Конденсатор емкости $C$ соединен последовательно с резистором $R$. На эту систему подается переменное напряжение $V(t)$. Из-за этого на конденсаторе возникает напряжение $U(t)$, которое измеряется идеальным вольтметром. Мы будем исследовать зависимость напряжения на конденсаторе и тока через резистор $I(t)$ от времени в различных режимах. Полярность подключения источника указана на схеме, используйте ее, чтобы указать правильный знак напряжения. Условие задачи содержит подробное объяснение того, как нужно исследовать напряжение на конденсаторе. Важно в каждом пункте задачи находить именно то, что в нем спрашивается. Если нет промежуточных пунктов, баллы за них не ставятся даже при наличии правильного окончательного ответа, полученного другим способом.
Часть A. Постоянное напряжение (2 балла)
Изначально заряд конденсатора равен нулю. Пусть в момент времени $t = 0$ на вход цепи подается постоянное напряжение $V = V_0$. Найдите зависимость напряжения на конденсаторе от времени $U(t)$ при $t > 0$.
Найдите зависимость тока через резистор от времени $I(t)$ ($t > 0$).
Найдите тепло $Q_0$, которое выделится на резисторе за все время процесса.
Пусть теперь начальное напряжение на конденсаторе при $t = 0$ равно $U_1$, и как и раньше на вход подается постоянное напряжение $V = V_0$. Найдите зависимость напряжения на конденсаторе от времени $U(t)$ и тока через резистор $I(t)$.
Часть B. Линейный рост (4.5 балла) Пусть теперь на схему подается линейно растущее напряжение $V = \alpha t$ (при $t > 0$). При $t = 0$ конденсатор не заражен. Можно показать, что тогда через достаточно большое время напряжение на конденсаторе будет примерно равно напряжению на входе схемы.
Найдите количество теплоты $Q_1$, которое выделится за все время процесса из пункта \textbf{A4}. Постройте (качественно) график зависимости $Q_1$ от $U_1$.
Пусть прошло достаточно большое время. Найдите выражение для тока через резистор $I(t)$.
Найдите количество теплоты $Q$, которое выделится на резисторе за достаточно большое время $t$. Теперь будем решать задачу точно.
Найдите ток через резистор $I$. Выразите его через мгновенное значение напряжения на конденсаторе $U$, входное напряжение $V$ и параметры схемы.
Выразите скорость изменения напряжения на конденсаторе $dU/dt$ через ток через резистор $I$ и параметры схемы.
Продифференцировав уравнение из \textbf{B3}, получите дифференциальное уравнение на ток через резистор, то есть выразите $dI/dt$ через $I$, параметры схемы и постоянную $\alpha$.
Чему равен ток через резистор в начальный момент времени $I(0)$? Полученное уравнение для тока выглядит точно так же (с точностью до обозначений), как и уравнение для напряжения на конденсаторе, который заряжается постоянным напряжением.
Используя аналогию с зарядкой конденсатора, найдите зависимость тока через резистор от времени $I(t)$.
Найдите зависимость напряжения на конденсаторе от времени $U(t)$. Постройте (качественно) график зависимости напряжения от времени.
Найдите количество тепла $Q(t)$, которое выделится на резисторе за время $t$. Пусть теперь входное напряжение сначала линейно растет со временем (при $0 < t < T$) до некоторого максимального значения $V_0$, а затем остается постоянным (см. график). Как и раньше, в начальный момент времени $t = 0$ конденсатор не заряжен. Зависимость от времени при $t < T$ мы уже проанализировали. До конца этой части выражайте ответы через параметры схемы, время $t$, $T$ и $V_0$.
Найдите зависимость напряжения на конденсаторе от времени при $t > T$.
Найдите количество тепла $Q_2$, которое выделилось на резисторе при $t > T$.
Найдите количество теплоты $Q_T$, которое выделилось на резисторе за все время зарядки конденсатора.
Часть С. Периодическое напряжение (3.5 балла)  Пусть теперь на конденсатор подается переменное напряжение в виде «пилы» (см. график). Это означает, что сначала напряжение на входе нарастает по линейному закону до некоторого максимального значения $V_0$, а затем линейно убывает с той же скоростью, пока не достигнет значения $-V_0$. Далее процесс повторяется периодически с периодом $T$. Через достаточно большое время процесс установится, то есть изменение напряжения на конденсаторе тоже станет периодическим. Пусть в момент времени, когда входное напряжение максимально и равно $V_0$, напряжение на конденсаторе равно $U_1$. В момент, когда напряжение на входе $-V_0$, напряжение на конденсаторе $U_2$.
Найдите отношение $k = Q_T/Q_0$. Здесь $Q_0$ — тепло, которое выделяется на резисторе, когда на вход схемы мгновенно подается напряжение $V_0$ (см. пункт \textbf{A3}), $Q_T$ определено в предыдущем пункте. Запишите приближенное выражение для $k$ при $T \gg RC$.
Пусть прошло достаточно большое время и колебания установились. Как при этом должны быть связаны $U_1$ и $U_2$?
Чему равен ток через резистор $I_1$, когда напряжение на входе равно $V_0$?
По аналогии с пунктом \textbf{B4} напишите уравнение, которому удовлетворяет ток через резистор на участке, где входное напряжение линейно затухает.
С учетом предыдущих двух пунктов найдите зависимость тока от времени на участке, где входное напряжение линейно затухает. Для простоты записи считайте, что этот участок начинается в момент времени $t = 0$.
Используя найденное выражение для тока, выразите напряжение на конденсаторе в конце линейного участка $U_2$ через напряжение в начале $U_1$ и параметры задачи.
Найдите максимальное напряжение на конденсаторе $U_1$ в установившемся режиме. Напишите приближенные выражения для $U_1$ при $T \ll RC$ и $T \gg RC$.
Постройте график зависимости отношения $U_1/V_0$ от безразмерной переменной $T/RC$.
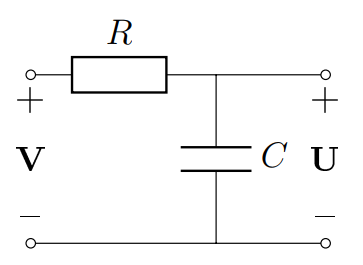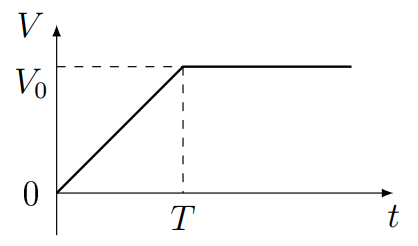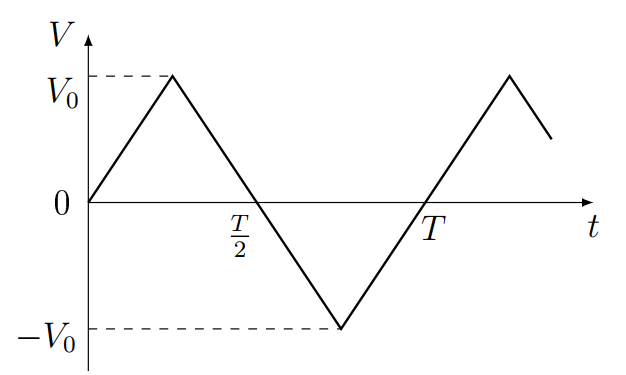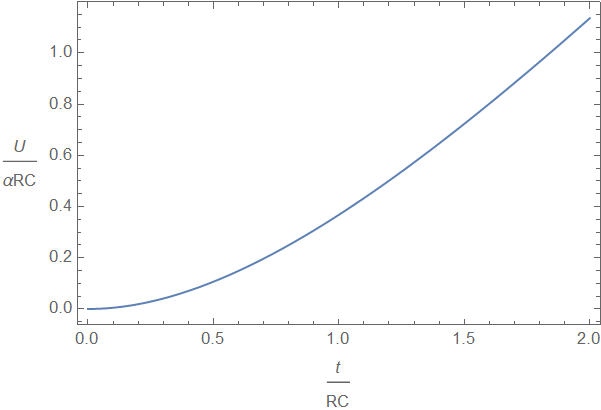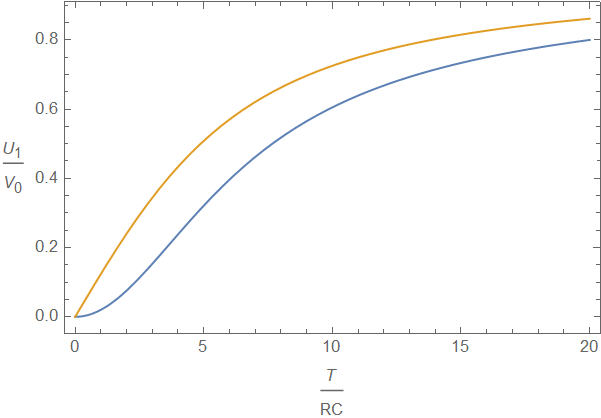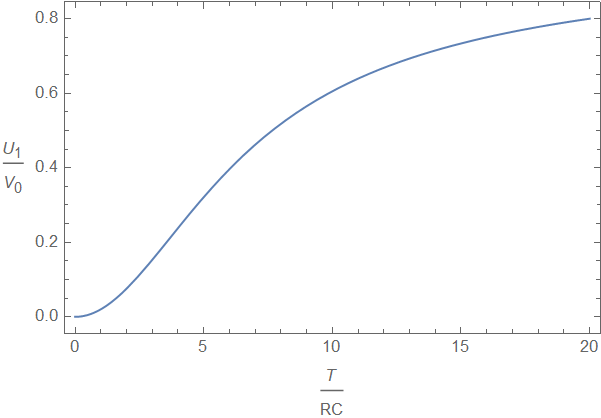
Изначально заряд конденсатора равен нулю. Пусть в момент времени $t  = 0$ на вход цепи подается постоянное напряжение $V = V_0$. Найдите зависимость напряжения на конденсаторе от времени $U(t)$ при $t > 0$.
Решение: Мгновенное значение тока через конденсатор $$ I = \frac{V_0 - U}{R}. $$ Ток равен производной заряда конденсатора $I = \cfrac{dq}{dt}$, а заряд можно выразить через напряжение. $q = CU$, откуда $I = C\cfrac{dU}{dt}$, поэтому уравнение на напряжение $$ \frac{dU}{dt} = \frac{1}{RC} \left( V_0 -U\right), $$ а его решение
Ответ: $$ U = V_0 \left( 1 - e^{-t/RC}\right). $$

Найдите  зависимость тока через резистор от времени $I(t)$ ($t > 0$).
Решение: $I = C\cfrac{dU}{dt}$
Ответ: $$ I = \cfrac{V_0}{R} e^{-t/RC}. $$

Найдите тепло $Q_0$, которое выделится на резисторе за все время процесса.
Решение: Через цепь за все время проходит заряд $q= CV_0$, над которым совершается работа $A=V_0 q = CV_0^2$. Конечная энергия конденсатора $W = CV_0^2/2$, а тепло $Q = A - W$
Ответ: $$ Q = CV_0^2 - \frac{C V_0^2}{2} = \frac{C V_0^2}{2}. $$

Пусть теперь начальное напряжение на конденсаторе при $t = 0$ равно $U_1$, и как и раньше на вход подается постоянное напряжение $V = V_0$. Найдите зависимость напряжения на конденсаторе от времени $U(t)$ и тока через резистор $I(t)$.
Решение: Уравнение на напряжение такое же, как и в первом пункте, а его решение, с учетом начальных условий
Ответ: $$ U = V_0 - (V_0 - U_1) e^{-t/RC}, \quad I = \frac{V_0 - U_1}{R}e^{-t/RC}. $$

Найдите количество теплоты $Q_1$, которое выделится за все время процесса из пункта \textbf{A4}. Постройте (качественно) график зависимости $Q_1$ от $U_1$.
Решение: Через цепь за время зарядки протекает заряд $q = C (V_0 - U_1)$, изменение энергии конденсатора $\Delta W = \cfrac{C V_0^2}{2}-\cfrac{C U_1^2}{2}$, работа источника $A = V_0 q$, поэтому выделившееся тепло $$ Q = A - \Delta W = C V_0^2 - C V_0 U_1 - \cfrac{C V_0^2}{2} + \cfrac{C U_1^2}{2} = \frac{C (V_0 - U_1)^2}{2} $$
Ответ: $$ Q= \frac{C (V_0 - U_1)^2}{2}. $$

Пусть прошло достаточно большое время. Найдите выражение для тока через резистор $I(t)$.
Решение: Заряд конденсатора через большое время $q = CU \approx C V = C \alpha t$, а ток $I = dq/dt$
Ответ: $$ I = C \alpha. $$

Найдите количество теплоты $Q$, которое выделится на резисторе за достаточно большое время $t$.
Решение: Мощность после установления процесса $P = I^2 R \approx C^2 \alpha^2 R$
Ответ: $$ Q = C^2 \alpha^2 Rt. $$

Найдите ток через резистор $I$. Выразите его через мгновенное значение напряжения на конденсаторе $U$, входное напряжение $V$ и параметры схемы.
Ответ: $$ I = \frac{V - U}{R}. $$

Выразите скорость изменения напряжения на конденсаторе $dU/dt$ через ток через резистор $I$ и параметры схемы.
Ответ: $$ \frac{dU}{dt} = \frac{1}{C} I. $$

Продифференцировав уравнение из \textbf{B3}, получите дифференциальное уравнение на ток через резистор, то есть выразите $dI/dt$ через $I$, параметры схемы и постоянную $\alpha$.
Ответ: $$ \frac{dI}{dt} = \frac{1}{R}\left(\frac{dV}{dt} - \frac{dU}{dt} \right) = \frac{1}{R} \left( \alpha - \frac{I}{C}\right) $$

Чему равен ток через резистор в начальный момент времени $I(0)$?
Ответ: $$ I = 0. $$

Используя аналогию с зарядкой конденсатора, найдите зависимость тока через резистор от времени $I(t)$.
Решение: Из уравнения видно, что ток возрастает, как напряжение на конденсаторе при его зарядке, причем максимальное значение тока $C \alpha$, а характерное время изменения тока $\tau = RC$, как и при зарядке конденсатора.
Ответ: $$ I = C \alpha \left( 1 - e^{-t/RC}\right) $$

Найдите зависимость напряжения на конденсаторе от времени $U(t)$. Постройте (качественно) график зависимости напряжения от времени.
Решение: Заряд на конденсаторе можно найти, интегрируя ток (при этом начальный заряд равен нулю): $$ q = \int_0^t I(t) dt = C \alpha \left( t- RC \left( 1 - e^{-t/RC}\right)\right)= C \alpha \left(t - RC + RCe^{-t/RC} \right), $$ а напряжение $U = q/C$
Ответ: $$ U = \alpha t - \alpha RC \left(1 - e^{-t/RC} \right). $$

Найдите количество тепла $Q(t)$, которое выделится на резисторе за время $t$.
Решение: На резисторе выделяется мощность $P = I^2(t) R$, интегрируя ее, найдем выделившееся тепло $$ Q = \int_0 ^t I^2(t) R dt = C^2 \alpha^2 R \int_0 ^t \left(1 - e^{-t/RC} \right)^2 dt $$
Ответ: $$ Q = C^2 \alpha^2 R \left(t - 2 RC\left (1- e^{-t/RC}\right) + \frac{RC}{2} \left(1 - e^{-2t/RC} \right)\right) $$

Найдите зависимость напряжения на конденсаторе от времени при $t > T$.
Решение: Эта задача аналогична задаче из пункта A4. Тут в качестве начального напряжения нужно использовать напряжение в момент времени $T$. Также нужно использовать соотношение $V_0 = \alpha T$. Тогда $V_0 - U_1 = \alpha RC \left(1 - e^{-T/RC} \right)$.
Ответ: $$ U = V_0 - \alpha RC \left(1 - e^{-T/RC} \right) e^{- \frac{t-T}{RC}}. $$

Найдите количество тепла $Q_2$, которое выделилось на резисторе при $t > T$.
Решение: Это количество тепла можно вычислить с помощью результата из A5. $$ Q_2 = \frac{C (V_0 - U_1)^2}{2}= \frac{1}{2}\alpha^2 R^2 C^3 \left(1 - e^{-T/RC} \right)^2. $$
Ответ: $$ Q _2= \frac{1}{2}\alpha^2 R^2 C^3 \left(1 - e^{-T/RC} \right)^2. $$

Найдите количество теплоты $Q_T$, которое выделилось на резисторе за все время зарядки конденсатора.
Решение: Складываем ответы из B9 и B11, приводим подобные слагаемые, заменяем $\alpha = V_0/T$.
Ответ: $$ Q_T = \frac{RC}{T} CV_0^2 - CV_0^2 \frac{R^2 C^2}{T^2} \left(1 - e^{-T/RC} \right). $$

Найдите отношение $k = Q_T/Q_0$. Здесь $Q_0$ — тепло, которое выделяется на резисторе, когда на вход схемы мгновенно подается напряжение $V_0$ (см. пункт \textbf{A3}), $Q_T$ определено в предыдущем пункте.  Запишите приближенное выражение для $k$ при $T \gg RC$.
Решение: $Q_0 = CV_0^2/2$, с учетом этого $$ k = \frac{2RC}{T} - \frac{2 R^2 C^2} {T^2} \left(1 - e^{-T/RC} \right). $$ На больших временах второе слагаемое много меньше первого, $$ k \approx \frac{2RC}{T}. $$ Заметим также, что при маленьких временах $$ e^{-T/RC} \approx 1 - \frac{T}{RC} + \frac{T^2}{2 R^2 C^2} -\frac{T^3}{6 R^3 C^3}, $$ поэтому $$ k \approx 1 - \frac{T}{3RC}. $$
Ответ: $$ k = \frac{2RC}{T} - \frac{2 R^2 C^2} {T^2} \left(1 - e^{-T/RC} \right) \approx \frac{2RC}{T}. $$

Пусть прошло достаточно большое время и колебания установились. Как при этом должны быть связаны $U_1$ и $U_2$?
Решение: В установившемся режиме противоположным значениям внешнего напряжения отвечают противоположные значения напряжения на конденсаторе.
Ответ: $$ U_2= - U_1. $$

Чему равен ток через резистор $I_1$, когда напряжение на входе равно $V_0$?
Ответ: $$ I_1 = \frac{V_0 - U_1}{R}. $$

По аналогии с пунктом \textbf{B4} напишите уравнение, которому удовлетворяет ток через резистор на участке, где входное напряжение линейно затухает.
Решение: Входное напряжение на рассматриваемом участке $$ V = V_0 - \frac{4 V_0}{T} t. $$ В уравнение для тока входит только $dV/dt$, поэтому постоянное слагаемое на него не влияет. Тогда уравнение совпадает с уравнением из пункта B5 с $\alpha = - 4V_0/T$.
Ответ: $$ \frac{dI}{dt} = \frac{1}{R} \left(- \frac{4 V_0}{T} - \frac{I}{C} \right) $$

С учетом предыдущих двух пунктов найдите зависимость тока от времени на участке, где входное напряжение линейно затухает. Для простоты записи считайте, что этот участок начинается в момент времени $t = 0$.
Решение: Через большое время ток будет равен $I_2 = - 4 C V_0/T$, а общее решение уравнения имеет вид $$ I = I_2 + (I_1 - I_2 )e ^{-t/RC} $$
Ответ: $$ I = - \frac{4 CV_0 }{T} + \left( \frac{V_0- U_1}{R} + \frac{4 CV_0 }{T} \right) e^{- t/RC} $$

Используя найденное выражение для тока, выразите напряжение на конденсаторе в конце линейного участка $U_2$ через напряжение в начале $U_1$ и параметры задачи.
Решение: Изменение заряда на конденсаторе за время уменьшения напряжения $$ \Delta q = \int_0 ^{T/2} I(t) dt = - 2 C V_0 + RC \left( \frac{V_0- U_1}{R} + \frac{4 CV_0 }{T} \right) \left(1 - e ^{-T/2RC} \right), $$ тогда изменение напряжения $$ \Delta U = \frac{\Delta q}{C} = U_2 - U_1= -V_0 - U_1 + \frac{4RC}{T} V_0 - \left(V_0 - U_1 + \frac{4 RC}{T} \right) e^{-T/2RC}. $$
Ответ: $$ U_2 = - V_0+ \frac{4RC}{T} V_0 - \left(V_0 - U_1 + \frac{4 RC}{T} \right) e^{-T/2RC}. $$

Найдите максимальное напряжение на конденсаторе $U_1$ в установившемся режиме. Напишите приближенные выражения для $U_1$ при $T \ll RC$ и $T \gg RC$.
Решение: Решая уравнение $U_2 = - U_1$ относительно $U_1$ найдем (для удобства записи мы используем так называемую гиперболическую функцию $\tanh x$, при желании ответ можно записать и просто через экспоненты.) При больших значениях аргумента $\tanh x \approx 1$ и $U_1 \approx V_0 \left(1 - 4RC/T \right) \approx V_0$, при малых значениях аргумента $\tanh x \approx x - x^3/3$, $U_1 \approx \cfrac{T^2}{48 R^2 C^2}V_0$. Если ответ для поведения функции не получается получить аналитически, это можно сделать и численно, вычисляя значения для малых значений времени $T/RC$. Так можно убедиться, что при малых временах $U_1 \sim T^2$. Заметим, что значение $U_1$ на самом деле не является максимальным значением напряжения на конденсаторе, поскольку конденсатор продолжает заряжаться еще некоторое время после того, как входное напряжение начало убывать. Максимальное значение напряжения достигается, когда ток через конденсатор обращается в 0, после чего знак тока меняется и конденсатор начинает разряжаться. Это время $t_1$ можно найти из условия $$ I(t_1) = 0 = - \frac{4 CV_0 }{T} + \left( I_1 + \frac{4 CV_0 }{T} \right) e^{- t_1/RC}, $$ поэтому $$ e^{-t_1/RC} = \frac{4 CV_0/T}{I_1 + 4 CV_0/T}, \quad I_1 = \frac{V_0 - U_1}{R} = \frac{4 C V_0}{T} \tanh \frac{T}{4 RC}. $$ За время $t_1$ в конденсатор затечет дополнительный заряд $$ \Delta q_1 = \int _0 ^{t_1} I(t) dt= - 4 C V_0 \frac{t_1}{T} + + RC \left( I_1 + \frac{4 CV_0 }{T} \right) \left(1 - e ^{-t_1/RC} \right). $$ Подставляя во второе сложение выражение для экспоненты и напряжения $U_1$ получим $$ \Delta q_1 = - 4 C V_0 \frac{t_1}{T} + RCI_1. $$ Тогда максимальное напряжение $$ U_{\text{max}} = U_1 + \frac{\Delta q_1}{C} = V_0 - 4 V_0 \frac{t_1}{T} = V_0 \left(1 - \frac{4RC}{T} \ln\left(1 + \tanh \frac{T}{4 RC} \right) \right). $$ Это напряжение больше $U_1$, при малых значениях времени оно зависит от времени линейно.
Ответ: $$ U_1 = V_0 \left(1 - \frac{4RC}{T} \tanh \frac{T}{4RC} \right), \quad \tanh x = \frac{e^x - e^{-x}}{e^x + e^{-x}} . $$  Заметим, что значение $U_1$ на самом деле не является максимальным значением напряжения на конденсаторе, поскольку конденсатор продолжает заряжаться еще некоторое время после того, как входное напряжение начало убывать. Максимальное значение напряжения достигается, когда ток через конденсатор обращается в 0, после чего знак тока меняется и конденсатор начинает разряжаться. Это время $t_1$ можно найти из условия $$ I(t_1) = 0 = - \frac{4 CV_0 }{T} + \left( I_1 + \frac{4 CV_0 }{T} \right) e^{- t_1/RC}, $$ поэтому $$ e^{-t_1/RC} = \frac{4 CV_0/T}{I_1 + 4 CV_0/T}, \quad I_1 = \frac{V_0 - U_1}{R} = \frac{4 C V_0}{T} \tanh \frac{T}{4 RC}. $$ За время $t_1$ в конденсатор затечет дополнительный заряд $$ \Delta q_1 = \int _0 ^{t_1} I(t) dt= - 4 C V_0 \frac{t_1}{T} + + RC \left( I_1 + \frac{4 CV_0 }{T} \right) \left(1 - e ^{-t_1/RC} \right). $$ Подставляя во второе сложение выражение для экспоненты и напряжения $U_1$ получим $$ \Delta q_1 = - 4 C V_0 \frac{t_1}{T} + RCI_1. $$ Тогда максимальное напряжение $$ U_{\text{max}} = U_1 + \frac{\Delta q_1}{C} = V_0 - 4 V_0 \frac{t_1}{T} = V_0 \left(1 - \frac{4RC}{T} \ln\left(1 + \tanh \frac{T}{4 RC} \right) \right). $$ Это напряжение больше $U_1$, при малых значениях времени оно зависит от времени линейно.

Постройте график зависимости отношения $U_1/V_0$ от безразмерной переменной $T/RC$.
Темы:
T, Цепи, Цепь с конденсатором, Сборы XY, W, 2023